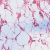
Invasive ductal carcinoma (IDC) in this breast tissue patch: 0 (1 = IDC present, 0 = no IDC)